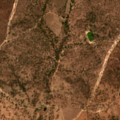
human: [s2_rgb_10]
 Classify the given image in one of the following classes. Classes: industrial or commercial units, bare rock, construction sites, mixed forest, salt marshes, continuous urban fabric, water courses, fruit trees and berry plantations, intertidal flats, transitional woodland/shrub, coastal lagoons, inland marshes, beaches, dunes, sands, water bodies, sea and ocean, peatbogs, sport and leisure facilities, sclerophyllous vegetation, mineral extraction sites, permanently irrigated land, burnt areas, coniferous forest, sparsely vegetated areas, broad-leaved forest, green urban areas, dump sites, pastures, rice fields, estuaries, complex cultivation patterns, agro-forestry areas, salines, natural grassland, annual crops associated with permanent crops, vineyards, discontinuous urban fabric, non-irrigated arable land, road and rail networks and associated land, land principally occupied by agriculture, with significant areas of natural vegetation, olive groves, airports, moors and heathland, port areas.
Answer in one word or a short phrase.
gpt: non-irrigated arable land, agro-forestry areas